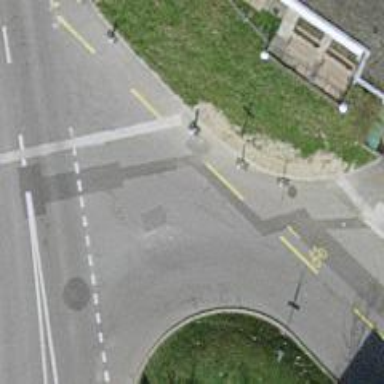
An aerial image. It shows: Residential road with asphalt surface. There is cycle lane on the left side.